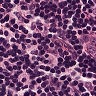
Metastatic tissue present: no